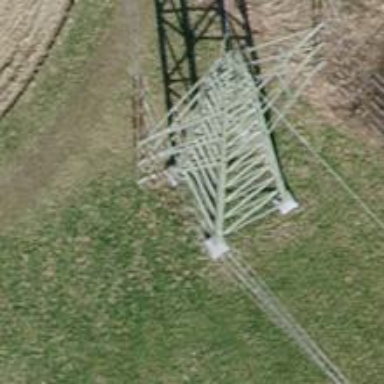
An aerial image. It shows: Power line is depicted.